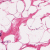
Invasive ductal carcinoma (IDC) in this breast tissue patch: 0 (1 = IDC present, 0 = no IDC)